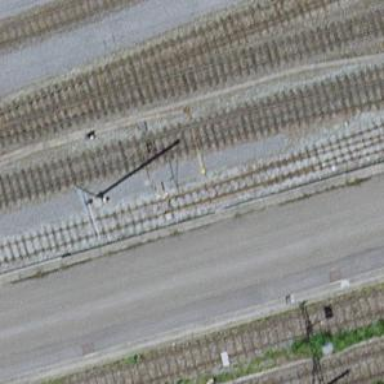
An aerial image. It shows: Narrow-gauge railway siding with electrified contact line.